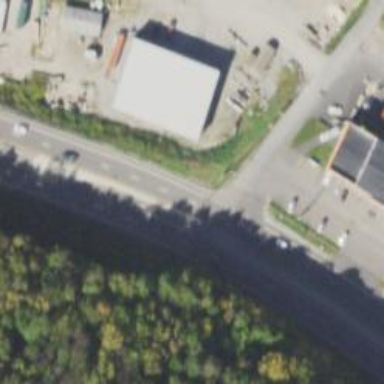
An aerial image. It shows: Expressway with asphalt surface and classified as primary highway.